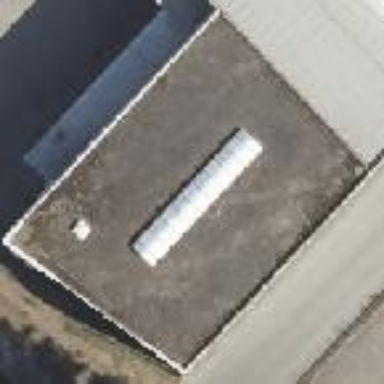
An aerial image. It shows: Warehouse with flat roof.